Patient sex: F
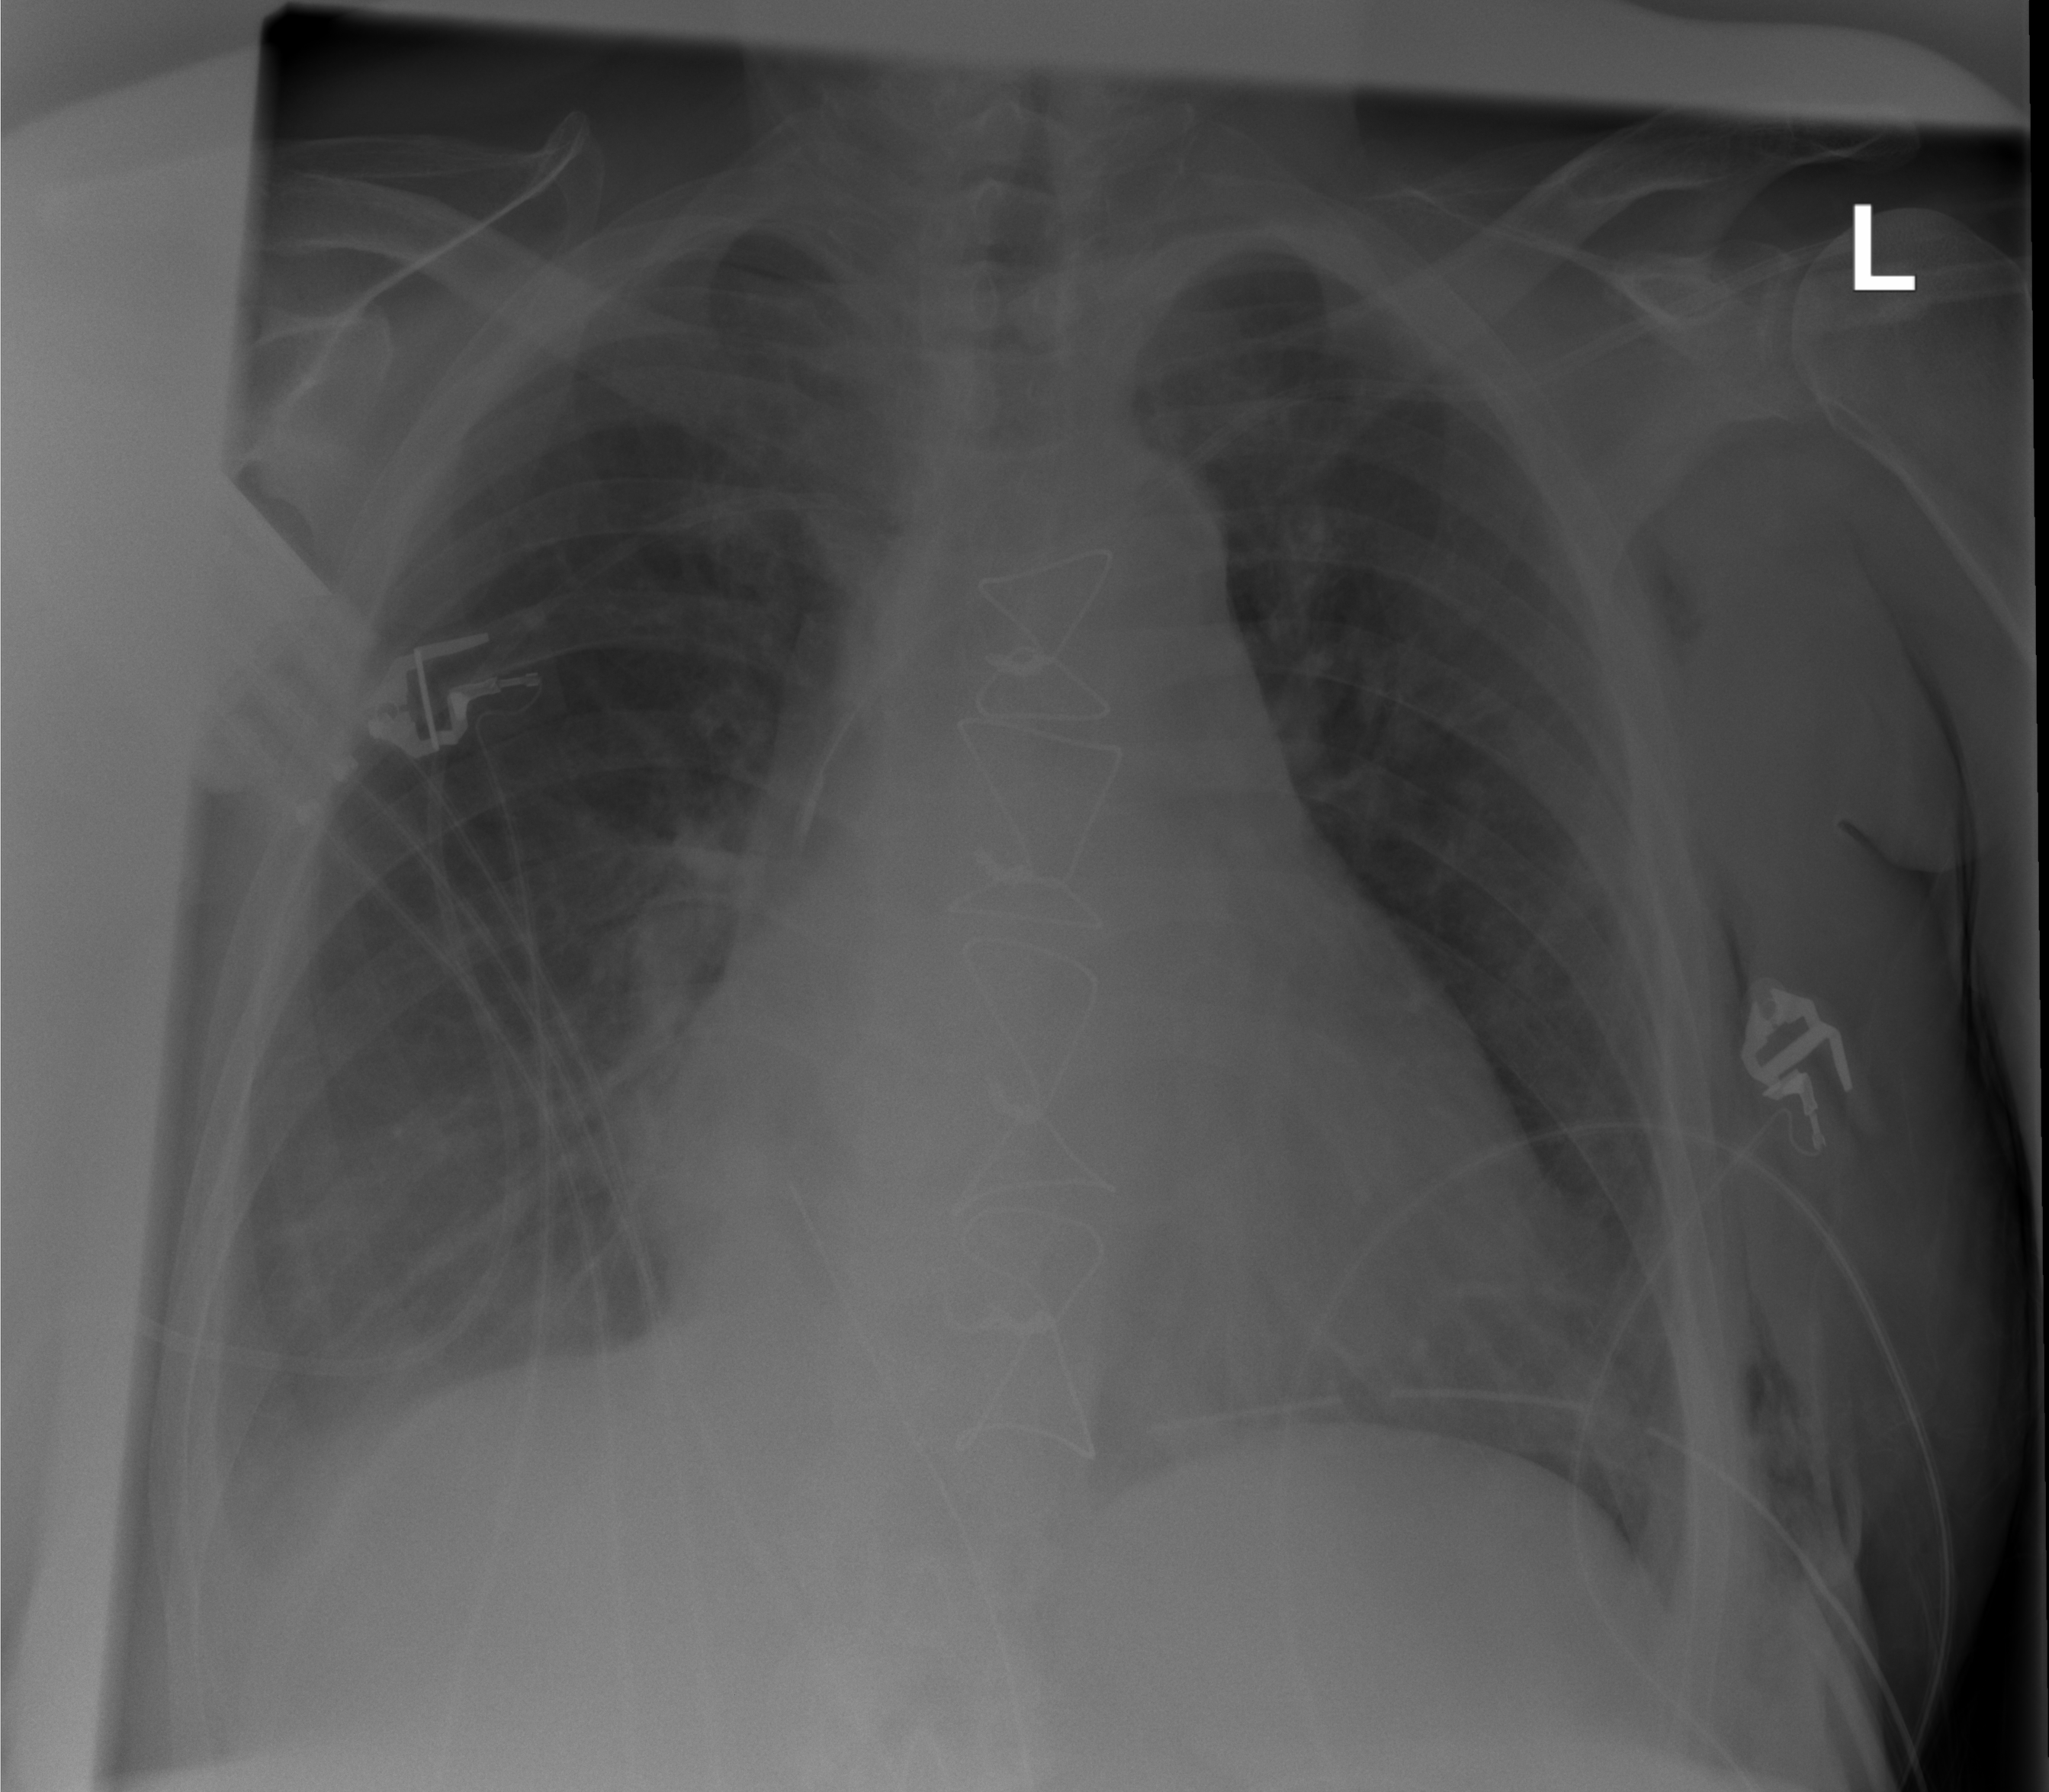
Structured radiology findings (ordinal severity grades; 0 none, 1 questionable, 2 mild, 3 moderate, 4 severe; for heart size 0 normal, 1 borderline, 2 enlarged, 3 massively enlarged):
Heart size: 2
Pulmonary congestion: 2
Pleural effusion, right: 0
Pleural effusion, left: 0
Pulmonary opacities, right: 0
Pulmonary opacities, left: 0
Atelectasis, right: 2
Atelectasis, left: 2